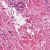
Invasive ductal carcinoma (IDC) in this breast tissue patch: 0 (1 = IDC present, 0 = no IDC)